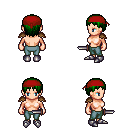
a pixel art fantasy rpg character, female body template, human, light skin, leather shoulder armor, teal pants, green plain hairstyle, red bandana, metal boots, dagger, four views (front, back, left, right), 2x2 character sprite sheet, small pixel art, hard edges, no anti-aliasing